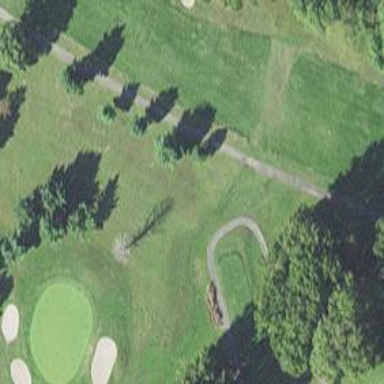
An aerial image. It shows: Asphalt path within golf course area.